Question: I am new to this kind of chord visualization. I am working on a sample <URL>:

I would like to add "black", "blonde","brown","red" as labels in the respective chord. How is this possible.
I tried something like this but is not working:
'''
var textLabel = d3.scale.ordinal().range(['Black','Blonde','Brown','Red']);
svg.append("g").selectAll("path")
.data(chord.groups)
.enter()
.append("path")
.style("fill", function(d) { return fill(d.index); })
.style("stroke", function(d) { return fill(d.index); })
.attr("d", d3.svg.arc().innerRadius(innerRadius).outerRadius(outerRadius))
svg.append("g").append("svg:text")
.attr("x", 6)
.attr("dy", 15)
.append("svg:textPath")
.text(function(d,i) { return textLabel(i+1); })
.on("mouseover", fade(.1))
.on("mouseout", fade(1));
'''
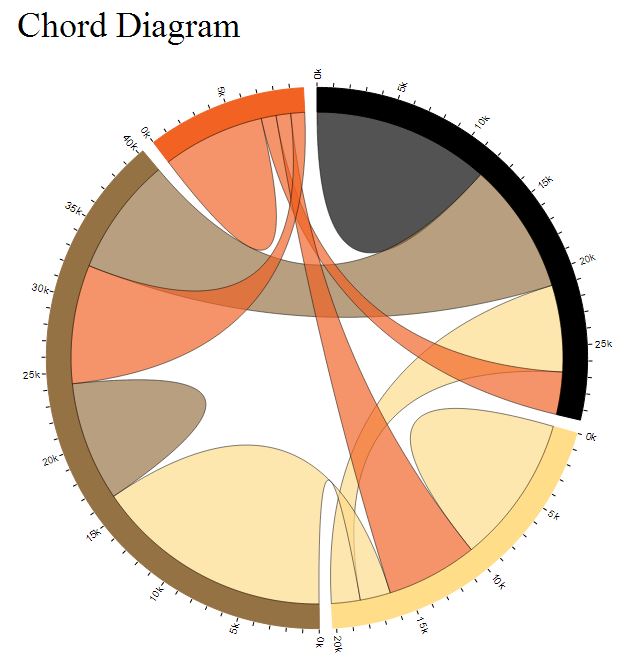
Answer: You have forgotten to use the 'enter' selection and also do not link the 'svg:textPath' to an actual path in the SGV. To do this the path you want the text to follow needs to have been given an 'id' attribute and you need to reference this in the 'textPath' with an 'href' attribute.
So you want to add the id attribute to the path you want the text to follow
'''
.attr("id", function(d, i){return "group-" + i;})
'''
You then want to do something like this to add textPath elements
'''
svg.append("g").selectAll("text")
.data(chord.groups)
.enter()
.append("sgv:text")
.attr("x", 6)
.attr("dy", 15)
.append("svg:textPath")
.attr("xlink:href", function(d, i){return "#group-" + i;})
.text(function(d,i) {return textLabel(i+1);});
'''
Finally with the colour black you will probably want to invert the text so you don't end up with black on black text.
'''
.filter(function(d, i){return i === 0 ? true : false;})
.attr("style", "fill:white;");
'''